Question: Let say.. I have data like this
'''
wij = [0.5, 0.30, 0.25, 0.15, 0.25]
'''
and

As you see.. each data in is represent from C1 until C5 from table above
, , , ,
So.. i create the wij into array-variable like this:
'''
$wij = array(0.5, 0.30, 0.25, 0.15, 0.25);
'''
and A1 until A5 rows into array-variable:
'''
$nij = array(
array(150, 15, 2, 2, 3);
array(500, 200, 2, 3, 2);
array(200, 10, 3, 1, 3);
array(350, 100, 3, 1, 2);
);
'''
I want to multiplying each data from with data from A1 until A5 rows, so it will be look like this:
'''
A1 = (0.5*150)+(0.30*15)+(0.25*2)+(0.15*2)+(0.25*3)
A2 = (0.5*500)+(0.30*200)+(0.25*2)+(0.15*3)+(0.25*2)
A3 = (0.5*200)+(0.30*10)+(0.25*3)+(0.15*1)+(0.25*3)
A4 = (0.5*350)+(0.30*100)+(0.25*3)+(0.15*1)+(0.25*2)
'''
I don't have any clue how to do it using for-loops or foreach-loops. Because each rows in table is not always have 4 data like from table above, it can always 5 rows or more, so I guess it will be work if using for-loops.
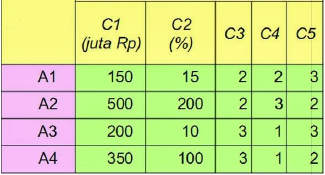
Answer: '''
<?php
$wij = array(0.5, 0.30, 0.25, 0.15, 0.25);
$array1 = array(150, 15, 2, 2, 3);
$array2 = array(500, 200, 2, 3, 2);
$array3 = array(200, 10, 3, 1, 3);
$array4 = array(350, 100, 3, 1, 2);
$arrays = array($array1,$array2,$array3,$array4);
$as = array(0,0,0,0);
for($i = 0;$i<4;$i++)
{
for($t = 0;$t<5;$t++)
{
$as[$i] += ($wij[$t]*$arrays[$i][$t]);
}
echo "</br>".$as[$i];
}
?>
'''
I can explain for-loop, if you want.